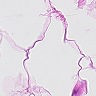
Metastatic tissue present: no